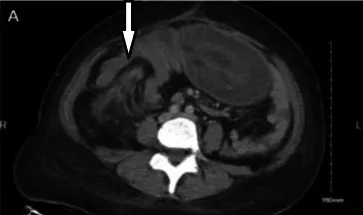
CT scan images of the patient. A. CT scan image showing the ileocolic intussusception (arrow) in the 48-year-old patient with Large Cell Neuroendocrine Carcinoma (LCNEC).
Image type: radiology (ct)